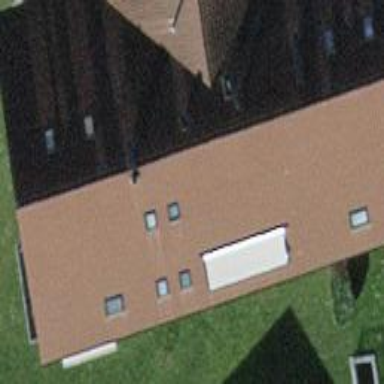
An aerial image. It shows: Image showing building with apartments.